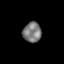
Tissue: skin
Cell type: Myeloid cells
Senescence score: 0.8025
Nuclear area (px): 362
Mean DAPI intensity: 120.936